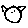
Label: cat